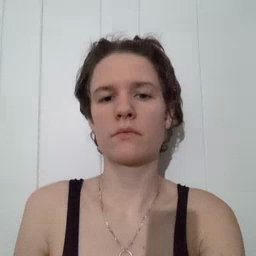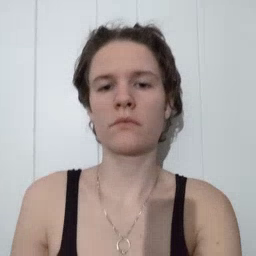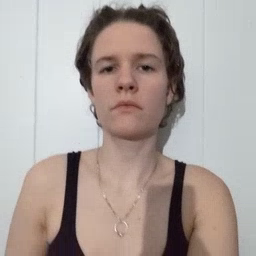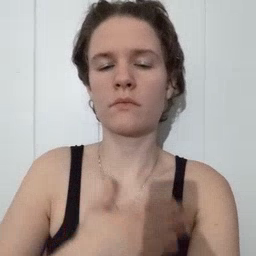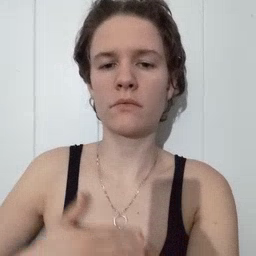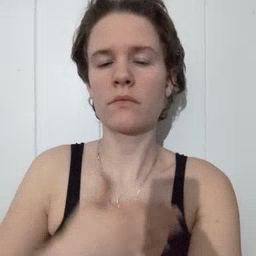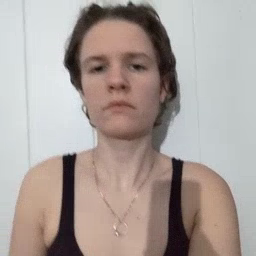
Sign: tree